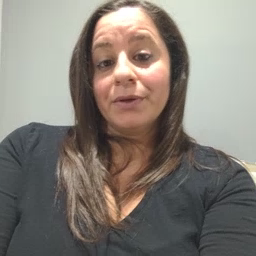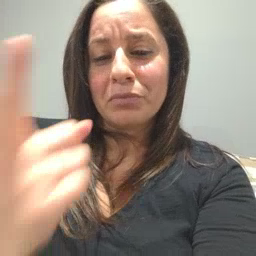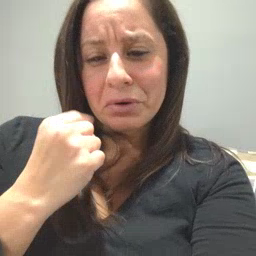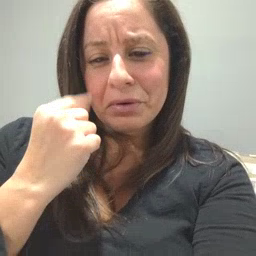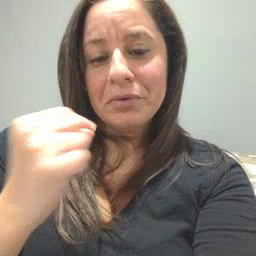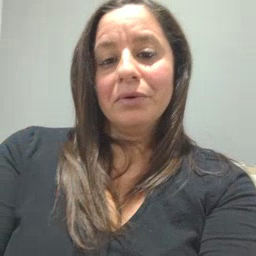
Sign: cry